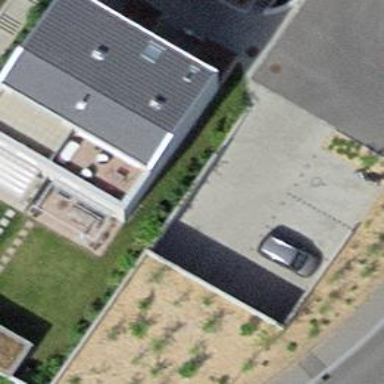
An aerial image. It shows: Parking entrance.